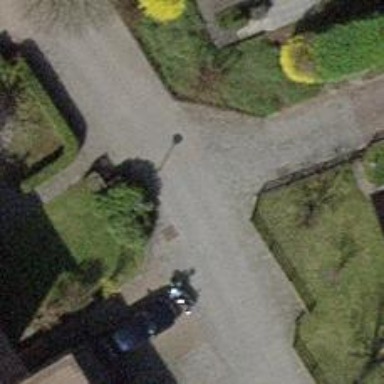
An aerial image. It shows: Living street.